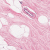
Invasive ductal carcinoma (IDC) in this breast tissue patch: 0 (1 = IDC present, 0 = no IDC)